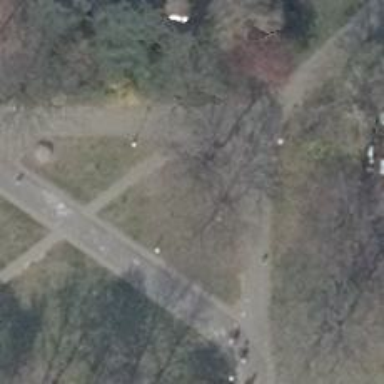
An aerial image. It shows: Broadleaved deciduous tree located in park.